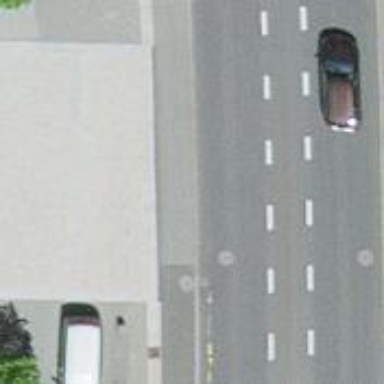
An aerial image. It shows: Sidewalk.